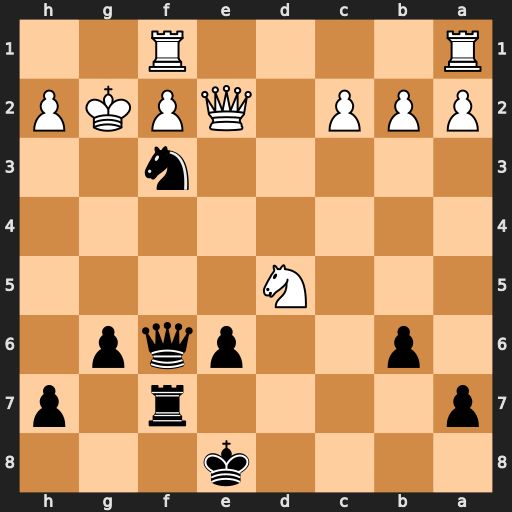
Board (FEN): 4k3/p4r1p/1p2pqp1/3N4/8/5n2/PPP1QPKP/R4R2
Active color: b
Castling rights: -
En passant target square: -
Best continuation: Qg5+ Kh1 Qxd5